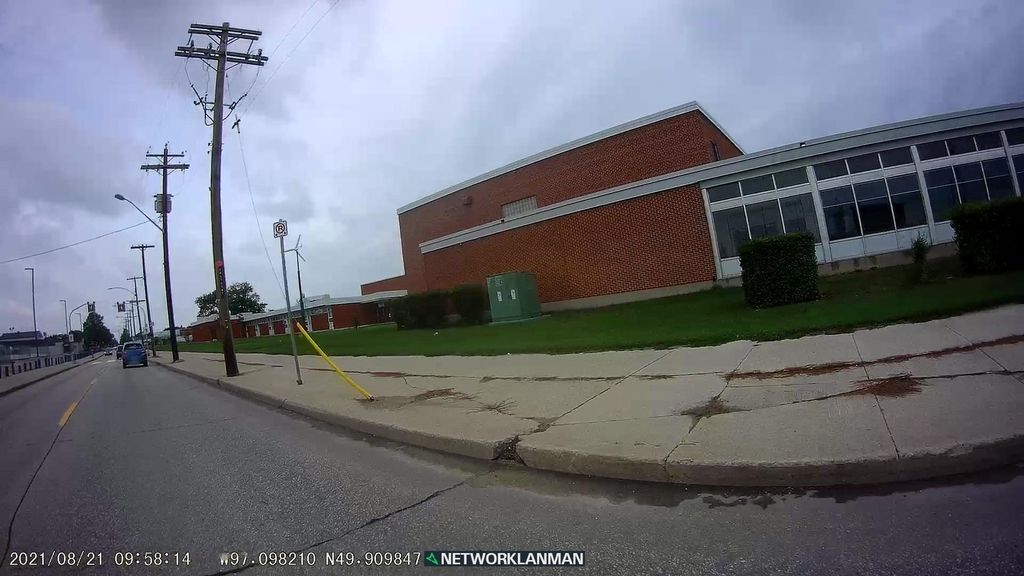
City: winnipeg